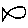
Label: fish